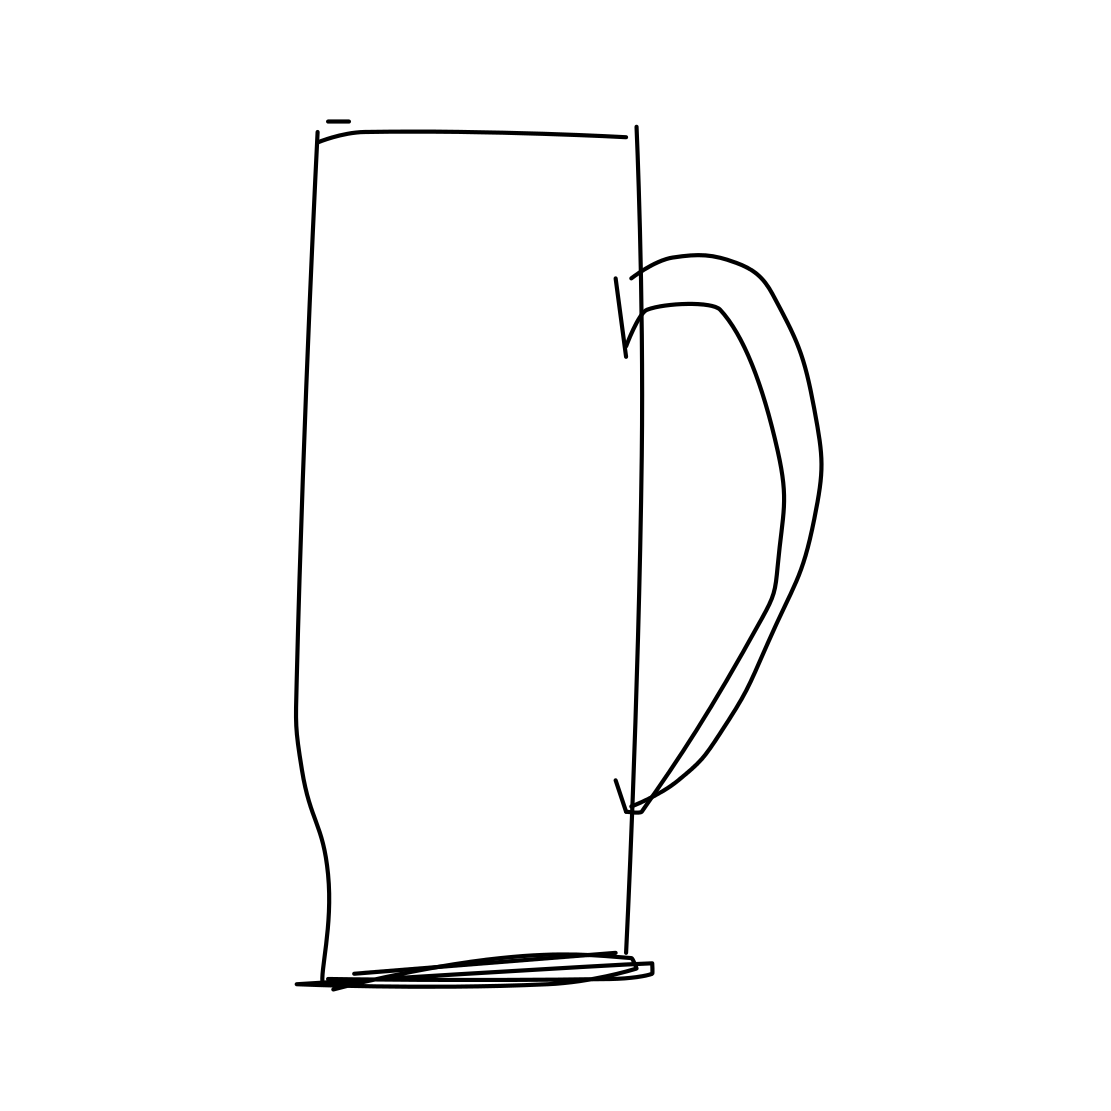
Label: beer-mug